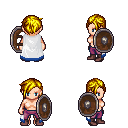
a pixel art fantasy rpg character, female body template, human, light skin, white trimmed cape, magenta pants, blonde pixie cut hairstyle, bracelets, maroon shoes, shield, four views (front, back, left, right), 2x2 character sprite sheet, small pixel art, hard edges, no anti-aliasing